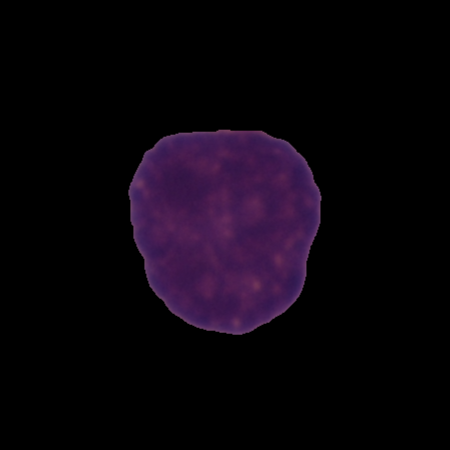
Label: healthy